Field crop: maize
Growth stage: 2
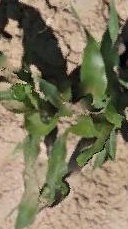
Species: maize